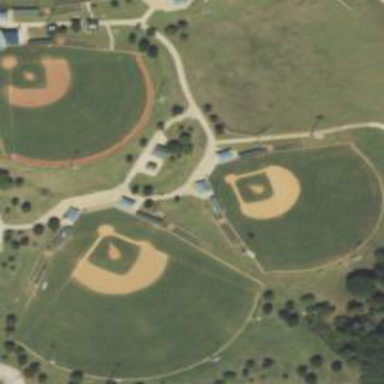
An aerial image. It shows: Baseball pitch for leisure and sports activities.